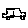
Label: car